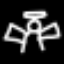
Label: angel